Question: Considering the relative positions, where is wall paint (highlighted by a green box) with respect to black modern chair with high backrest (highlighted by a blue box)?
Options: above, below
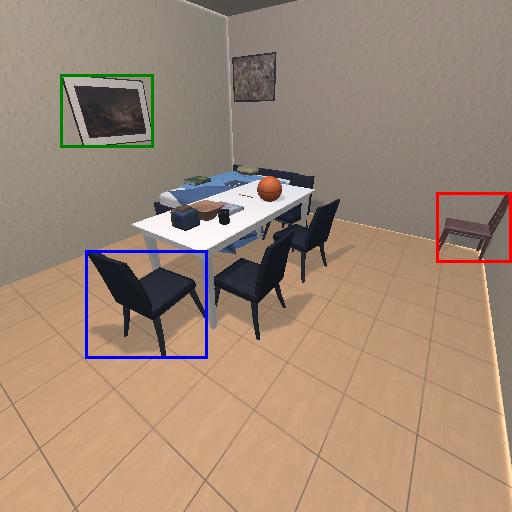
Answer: above